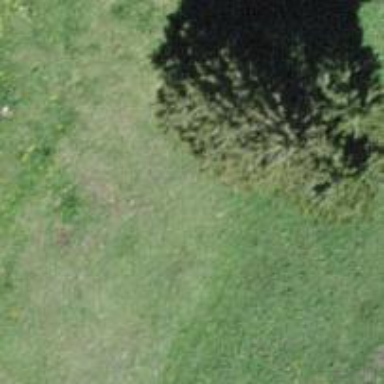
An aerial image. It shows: Needle-leaved tree in its natural environment.